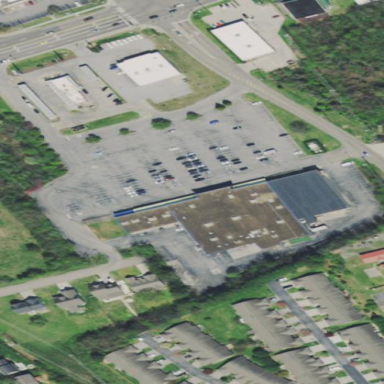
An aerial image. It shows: Retail area.